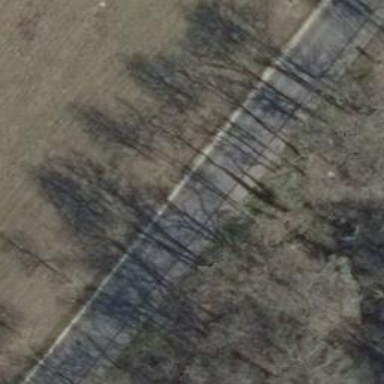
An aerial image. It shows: Avenue of trees.